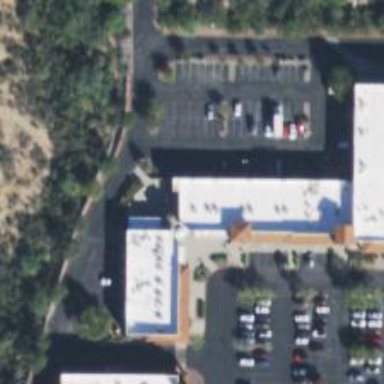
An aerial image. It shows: Veterinary facility.